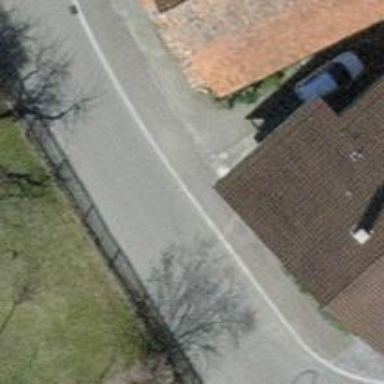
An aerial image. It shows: Residential road with asphalt surface and sidewalk on the left side.